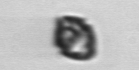
Label: Kryptoperidinium_triquetrum